Interaction volume radius: 10 \u00c5
Interaction volume height: 15 \u00c5
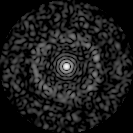
Disorder parameter: 0.8714